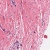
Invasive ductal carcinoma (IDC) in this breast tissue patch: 0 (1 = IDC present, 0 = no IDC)